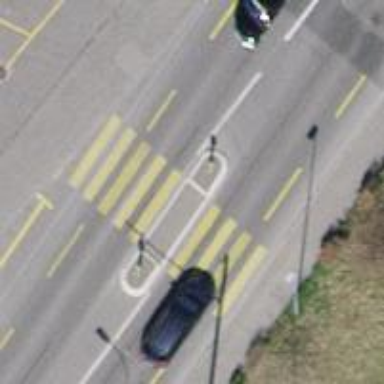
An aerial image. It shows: Uncontrolled crossing with pedestrian island.